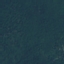
Land use / land cover: Forest